Field crop: maize
Growth stage: 1
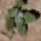
Species: chenopodium